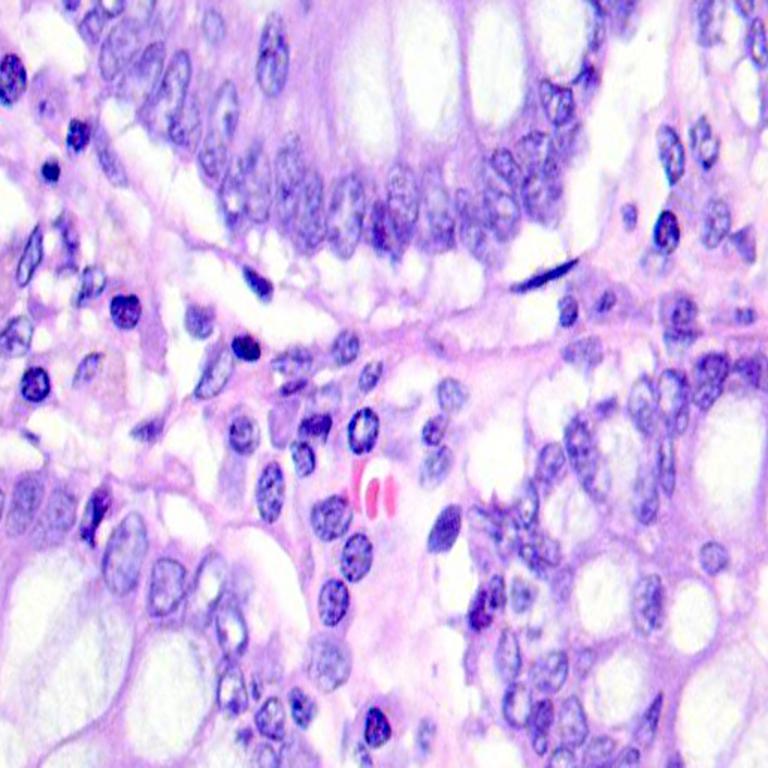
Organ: colon
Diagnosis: benign